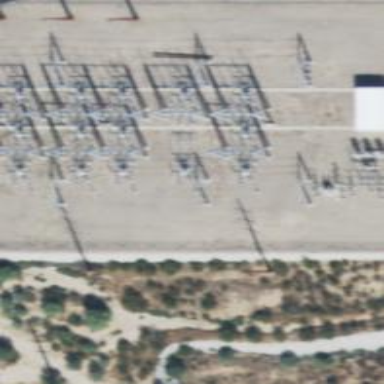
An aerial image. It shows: Switch used for power control.